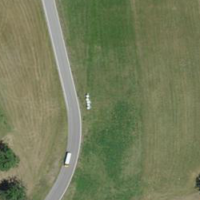
EUNIS habitat code: 24
Species observed at this site:
Bellis perennis
Talpa europaea